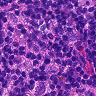
Metastatic tissue present: no